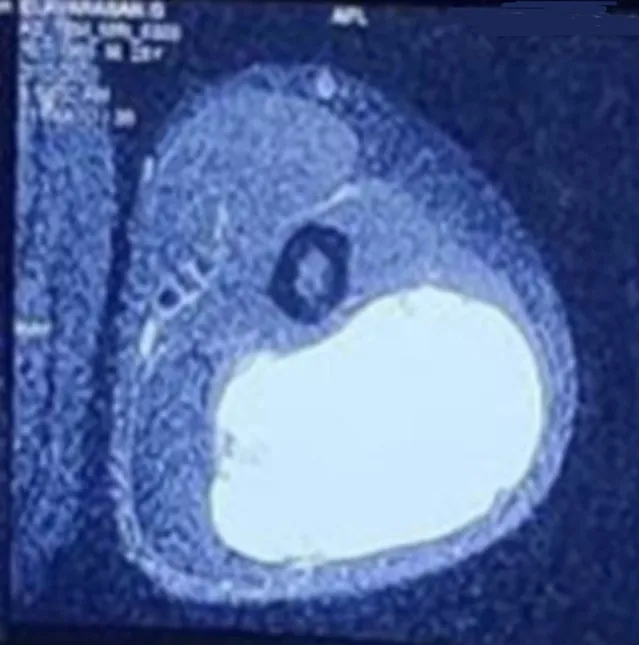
MRI left arm showing large lobulated solid cystic space.
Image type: radiology (mri)